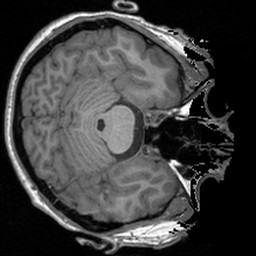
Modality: T1w
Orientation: axial
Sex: male
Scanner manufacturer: siemens
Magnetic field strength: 3 T
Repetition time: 1.9 s
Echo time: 0.00226 s